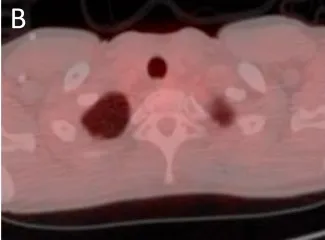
Positron emission tomography (PET)-CT scan just before conversion surgery showing no distant metastases. Primary lesion.
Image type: radiology (pet)